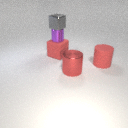
large red rubber cube to the left of large red metal cylinder